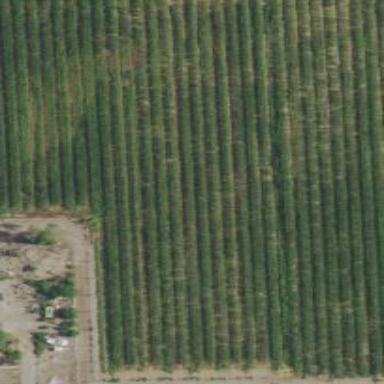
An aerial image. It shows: Orchard.